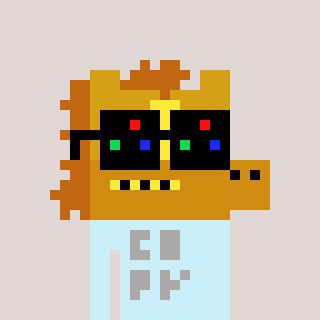
a pixel art character with square black sunglasses, a yellow horse-shaped head and a cold-colored body on a warm background